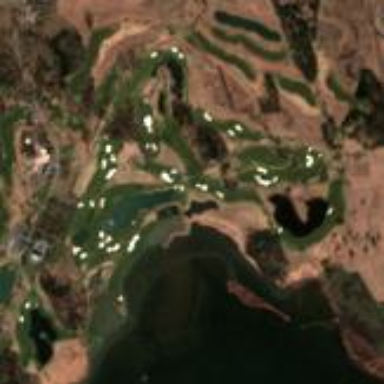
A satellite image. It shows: The outer boundary of golf course.